Field crop: maize
Growth stage: 1
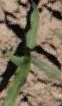
Species: maize